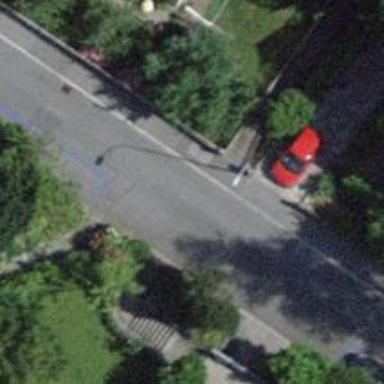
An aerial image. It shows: Set of steps on the road.